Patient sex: F
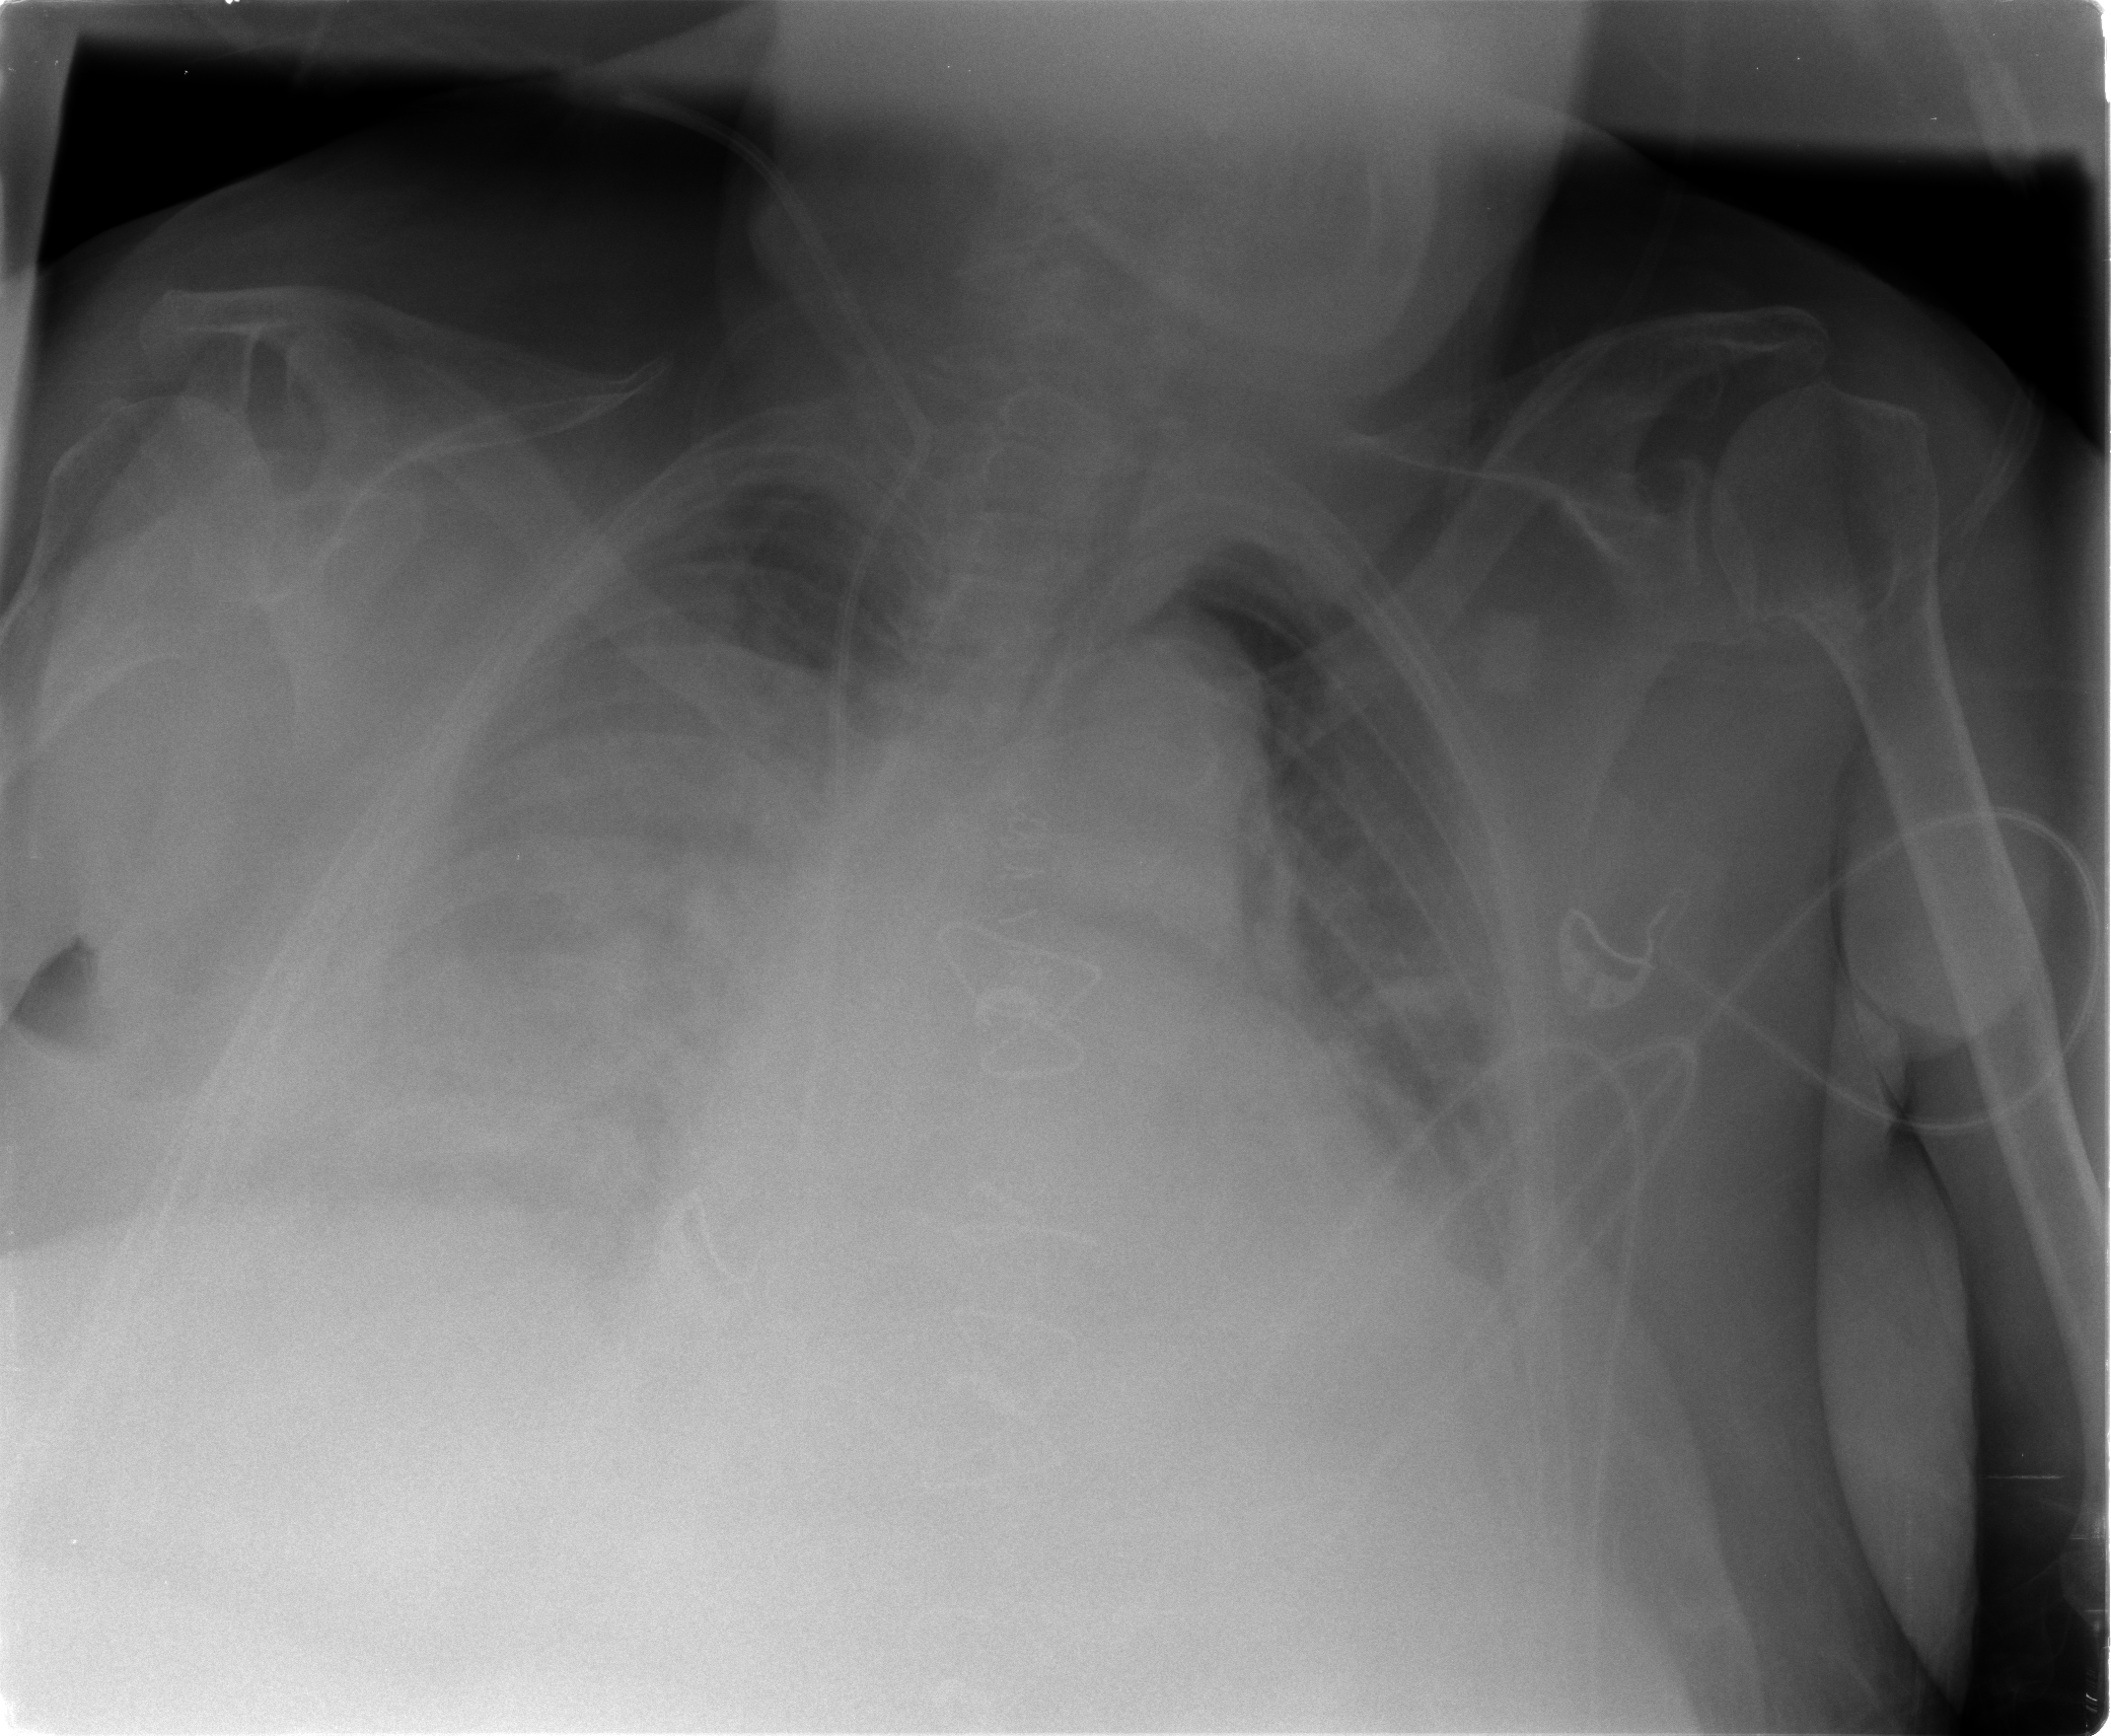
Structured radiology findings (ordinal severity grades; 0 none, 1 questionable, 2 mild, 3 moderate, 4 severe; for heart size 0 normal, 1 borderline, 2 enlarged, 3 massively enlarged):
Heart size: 2
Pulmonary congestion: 1
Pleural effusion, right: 3
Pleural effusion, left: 2
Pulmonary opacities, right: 2
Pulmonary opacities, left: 1
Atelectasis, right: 3
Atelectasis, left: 2